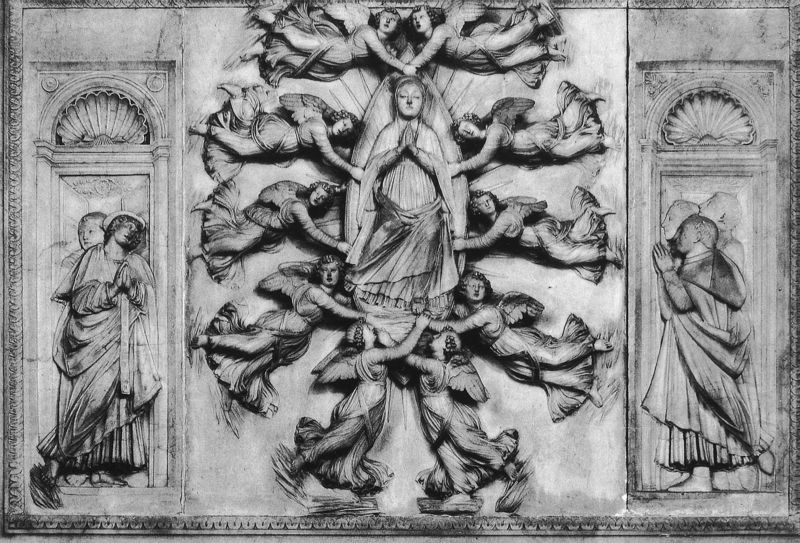
Titel: Reliefs vom ehem. Hochaltarziborium
Künstler: Mino da Fiesole
Standort: Rom, S. Maria Maggiore (EU - I - Latium)
Schlagwörter: flügel, mann, weiß, frauen, frau, grau, marmor, männer, schwarz, säule, säulen, rahmen, stein, tod, toter, hände, sonne, gewand, boot, fliegen, kreis, umrandung, engel, relief, kopftuch, betrachter, foto, bögen, strahlen, schwarzweiß, fliegend, schritt, beten, gebet, kranz, erheben, heiligenschein, christus, apsis, betende, mönch, heiliger, mönche, heilige, muschel, fresko, heilig, maria, madonna, anbetung, gloriole, auferstehung, aufstieg, gläubige, himmelfahrt, nischen, apsiden, zehn, stifter, mandorla, apostel, anhimmeln, reflief, heiliige, 10, möönche, himmelfahrtt